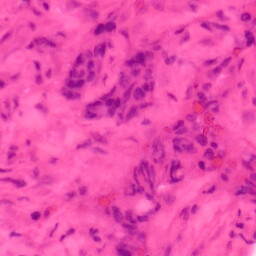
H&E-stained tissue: Colon